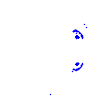
Particle: pion